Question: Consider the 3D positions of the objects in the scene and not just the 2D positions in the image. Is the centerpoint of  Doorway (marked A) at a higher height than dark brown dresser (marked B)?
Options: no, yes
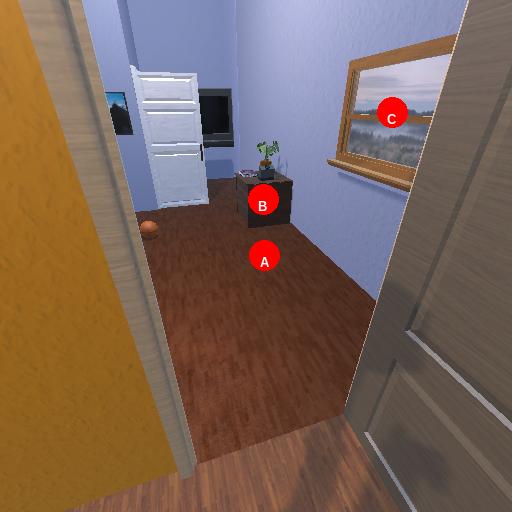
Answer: no